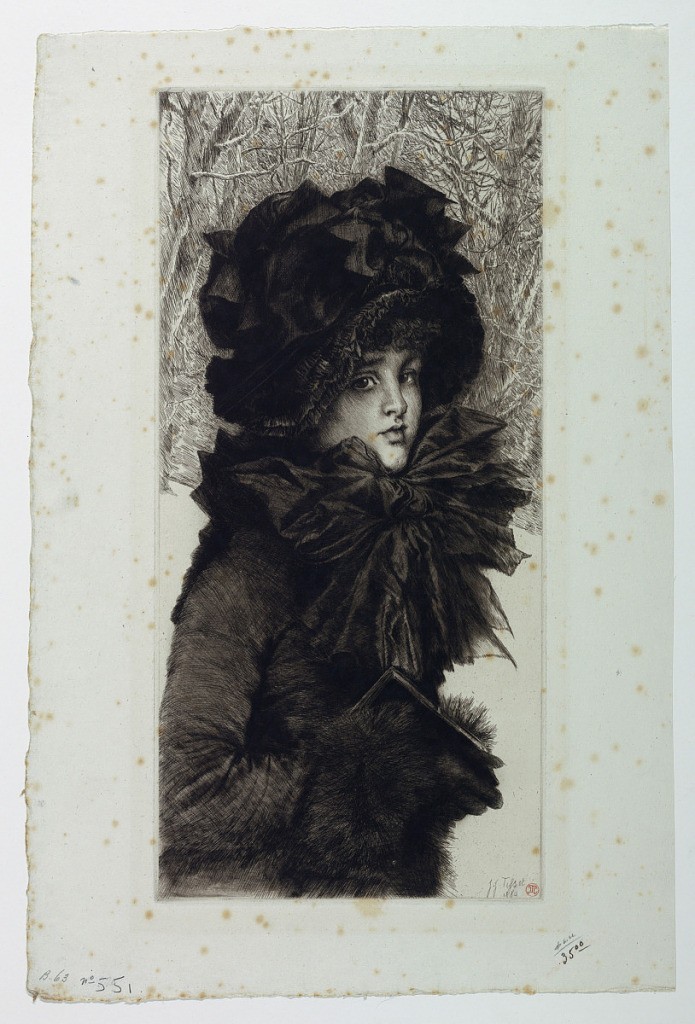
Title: Sunday Morning
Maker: James Joseph Tissot, French, 1836 – 1902
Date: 1883
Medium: Etching and drypoint on paper
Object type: Print
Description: The half-length figure of a young woman is seen against an outdoor winter setting. She is turned toward the right but looks out at the spectator.